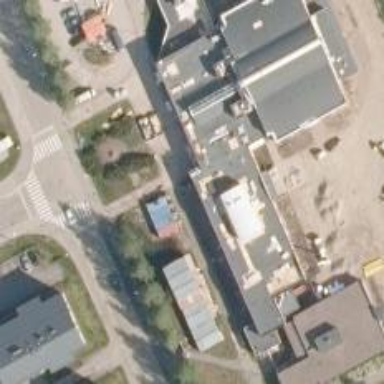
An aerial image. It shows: School building.